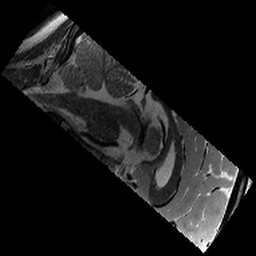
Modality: T2w
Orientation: sagittal
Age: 10
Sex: male
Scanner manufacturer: siemens
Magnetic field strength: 3 T
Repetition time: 9.23 s
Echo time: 0.067 s